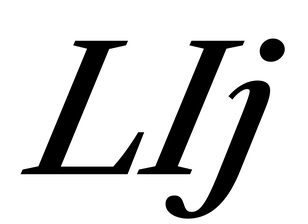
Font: LibreCaslonText-Italic_Medium_Italic